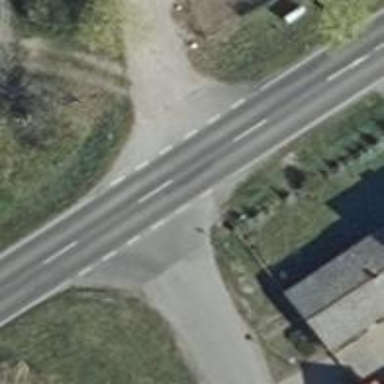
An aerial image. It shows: Secondary road with asphalt surface.